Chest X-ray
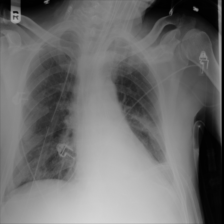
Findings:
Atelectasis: negative
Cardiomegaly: negative
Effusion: negative
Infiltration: positive
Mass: negative
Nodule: negative
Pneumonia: negative
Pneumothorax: negative
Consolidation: positive
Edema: negative
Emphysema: negative
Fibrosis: negative
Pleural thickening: negative
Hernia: negative